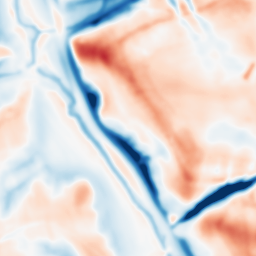
Category: multiscale
Decomposition family: dog_multiscale
Decomposition parameters: sigma_ratio: 1.6
n_scales: 4
base_sigma: 2
Upsampling method: quintic
Upsampling parameters: scale: 2
Upsampling scale: 2